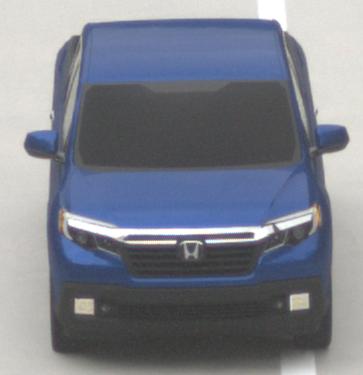
Make: Honda
Model: Ridgeline
Detailed model: Gen. 2
Model produced from: 2016
Model produced until: 2020
Doors: 4
Color: blue
Road condition: dry road
Daytime: morning or afternoon
Contrast: low contrast